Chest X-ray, PA view. Patient: 53 years old, sex F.
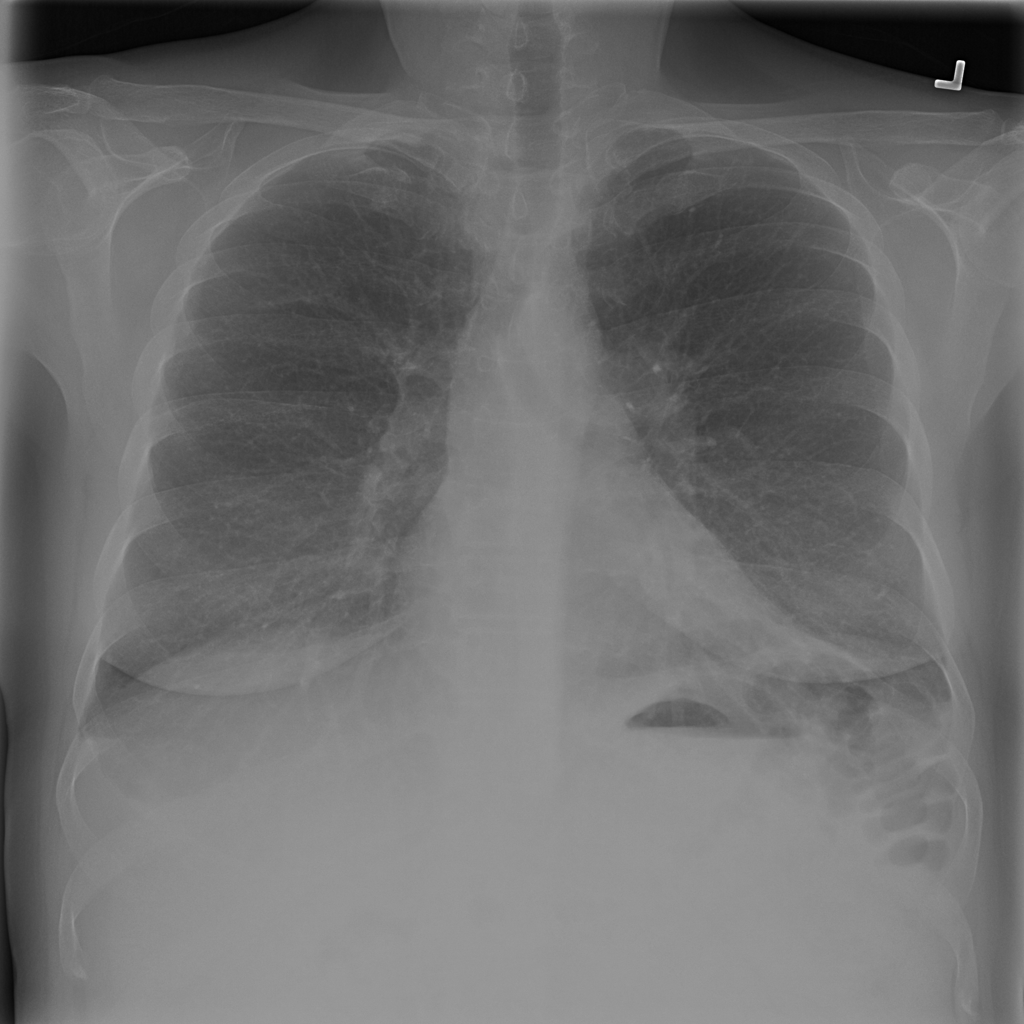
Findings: No Finding